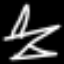
Label: airplane